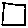
Label: square